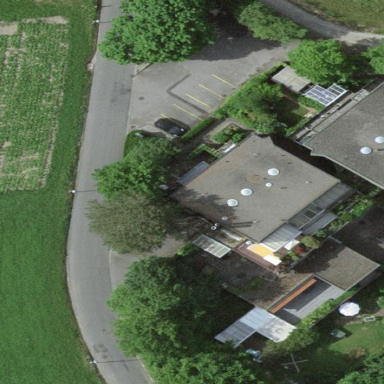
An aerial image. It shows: Residential building.